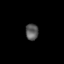
Tissue: skin
Cell type: Epithelial cells
Senescence score: 0.2353
Nuclear area (px): 208
Mean DAPI intensity: 87.462